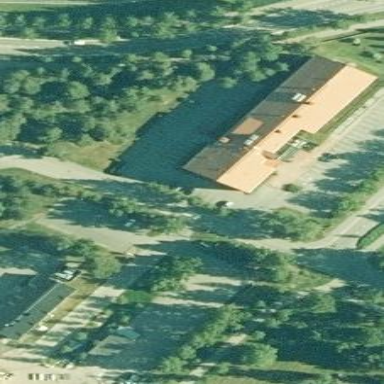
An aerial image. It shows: Building.